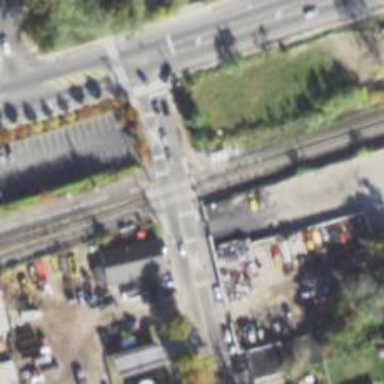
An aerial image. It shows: Crossing for the railway.